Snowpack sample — Loveland Pass, Silver Plume, Colorado, USA (12/14/25, 10:50 AM MST)
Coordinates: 39.664, -105.882
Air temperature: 36 °F
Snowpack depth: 67 cm
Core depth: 20 cm
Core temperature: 46.4 °F
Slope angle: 6°, slope face: 326°
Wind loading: low
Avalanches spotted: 0
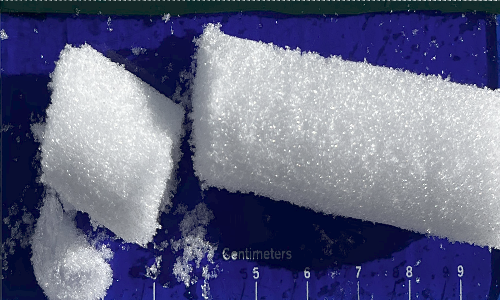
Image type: core
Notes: No avalanches spotted, very late start to the season with minimal snowpack